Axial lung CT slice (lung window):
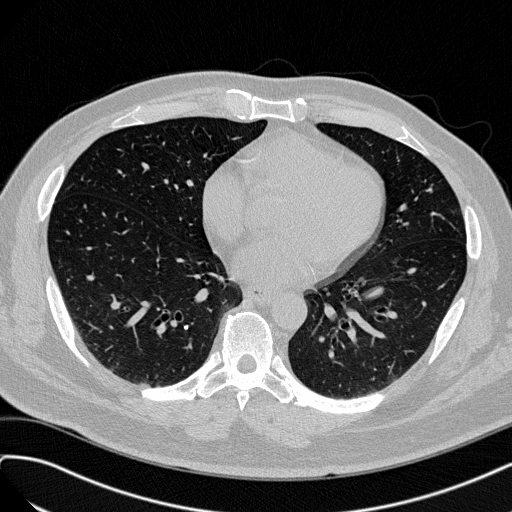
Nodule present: no